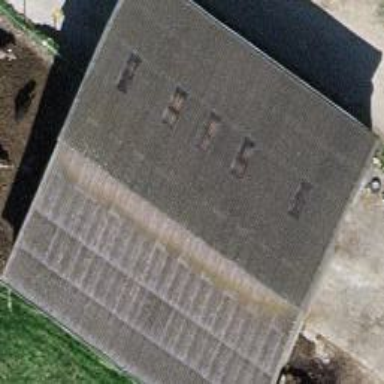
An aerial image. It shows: Hangar.